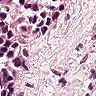
Metastatic tissue present: yes